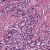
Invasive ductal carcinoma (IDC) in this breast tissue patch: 1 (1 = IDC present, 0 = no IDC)